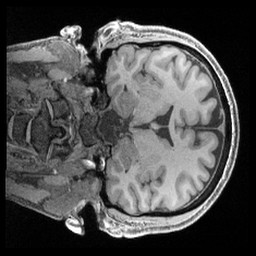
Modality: T1w
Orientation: coronal
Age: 43
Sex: male
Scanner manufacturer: siemens
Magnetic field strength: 3 T
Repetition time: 2.4 s
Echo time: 0.00241 s